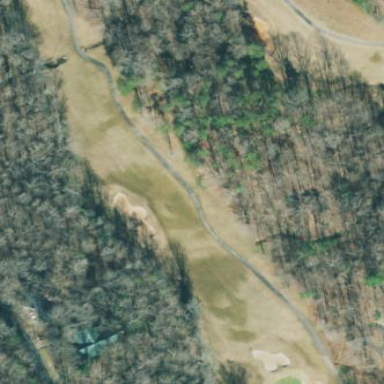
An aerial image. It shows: Golf course surrounded by greenery.